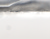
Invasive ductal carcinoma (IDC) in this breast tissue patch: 0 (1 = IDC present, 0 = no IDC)